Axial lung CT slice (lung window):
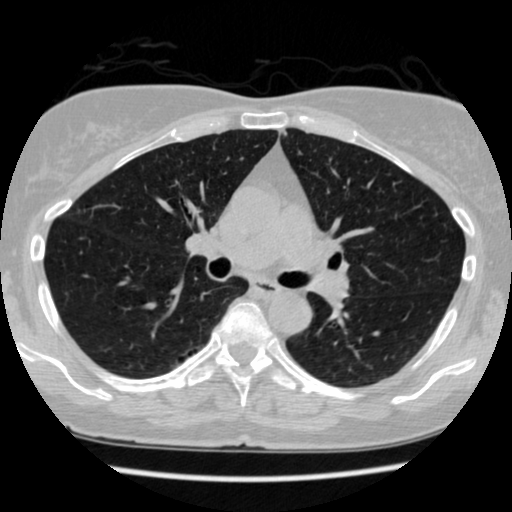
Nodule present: yes
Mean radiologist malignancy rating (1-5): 1